Question: in xcode 4.2 I don't have any option to choose a different base sdk other than ios 5. I want to make sure my app works for ios 4.2 and higher. How can I get these to show up?
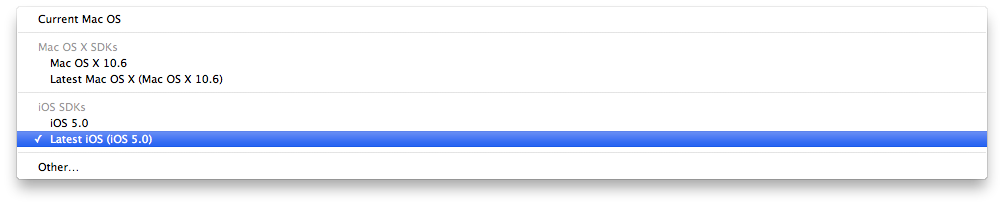
Answer: In Xcode choose the deployment target OS:

From Apple's documentation:
iOS Deployment Target
Code will load on this and later versions of iOS. Framework APIs that are unavailable in earlier versions will be weak-linked; your code should check for null function pointers or specific system versions before calling newer APIs.
Base SDK
The name or path of the base SDK being used during the build. The product will be built against the headers and libraries located inside the indicated SDK. This path will be prepended to all search paths, and will be passed through the environment to the compiler and linker.